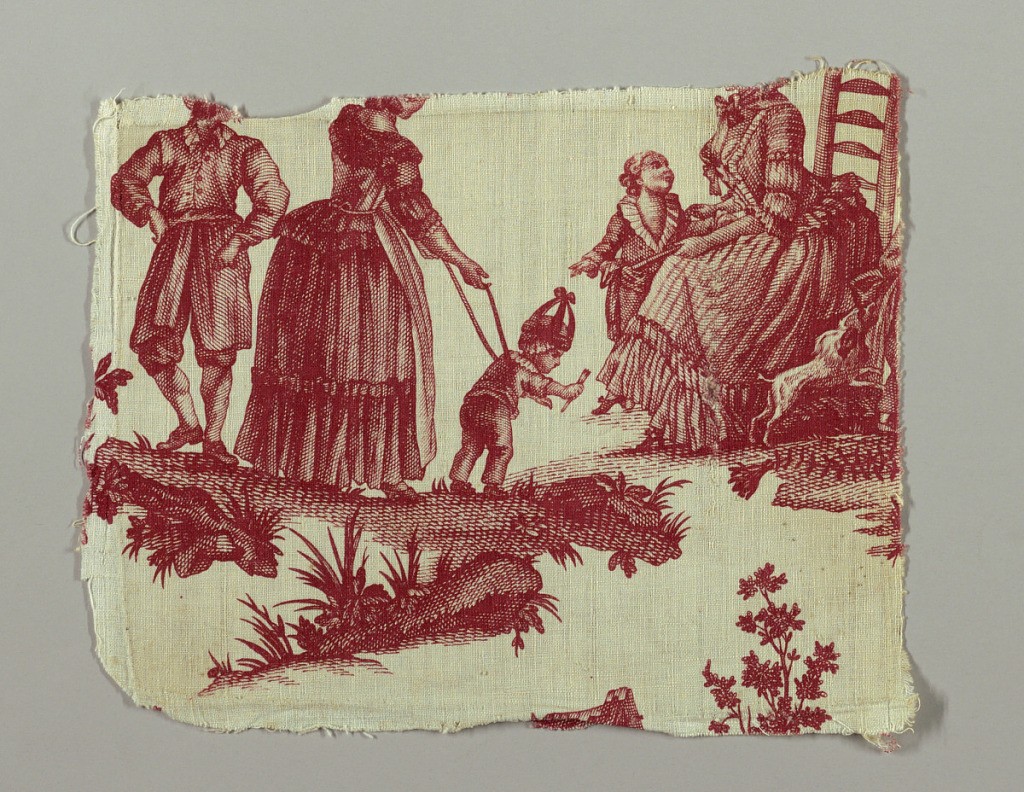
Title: Fragments
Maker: Oberkampf & Cie., Jouy-en-Josas, France, 1759–1815
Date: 1783–89
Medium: cotton Technique: printed by engraved plate on plain weave foundation
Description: Two fragments  showing a nursemaid leading a toddler in reins toward a seated woman with children around her. In red on white.